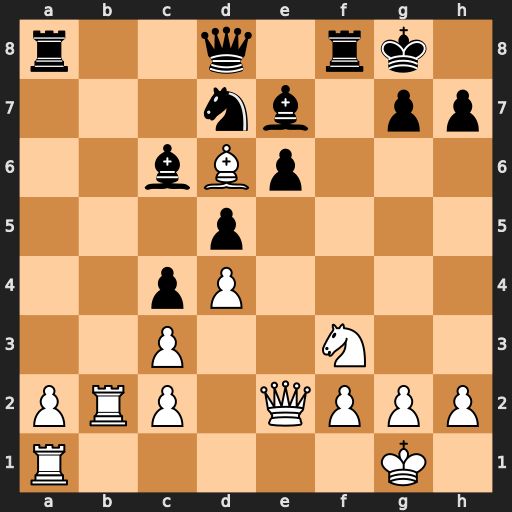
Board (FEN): r2q1rk1/3nb1pp/2bBp3/3p4/2pP4/2P2N2/PRP1QPPP/R5K1
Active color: w
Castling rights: -
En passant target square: -
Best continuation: Qxe6+ Rf7 Bxe7 Qxe7 Qxc6